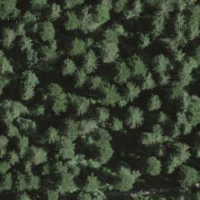
EUNIS habitat code: 43
Species observed at this site:
Galeopsis tetrahit
Polystichum aculeatum
Petasites albus
Aruncus dioicus
Macroglossum stellatarum